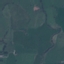
Land use / land cover: Pasture